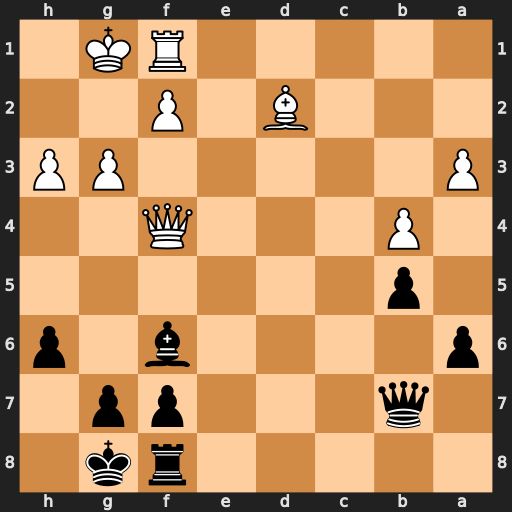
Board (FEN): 5rk1/1q3pp1/p4b1p/1p6/1P3Q2/P5PP/3B1P2/5RK1
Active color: b
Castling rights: -
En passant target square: -
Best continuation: Bg5 Qe5 Bxd2